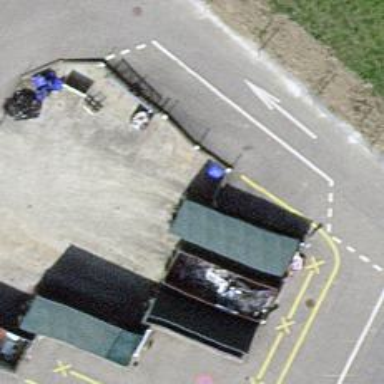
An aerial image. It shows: Recycling center for various types of waste.